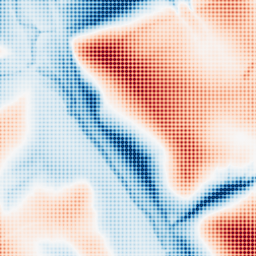
Category: multiscale
Decomposition family: dog_multiscale
Decomposition parameters: sigma_ratio: 2
n_scales: 6
base_sigma: 0.5
Upsampling method: sinc_blackman
Upsampling parameters: scale: 4
kernel_size: 4
Upsampling scale: 4